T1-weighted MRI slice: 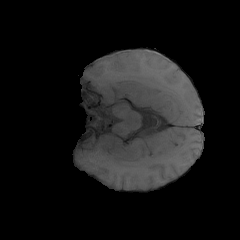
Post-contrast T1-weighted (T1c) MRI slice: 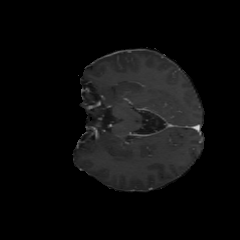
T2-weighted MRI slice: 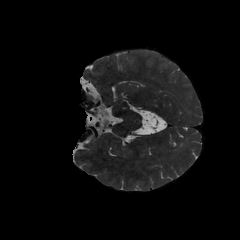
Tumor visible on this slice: no